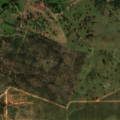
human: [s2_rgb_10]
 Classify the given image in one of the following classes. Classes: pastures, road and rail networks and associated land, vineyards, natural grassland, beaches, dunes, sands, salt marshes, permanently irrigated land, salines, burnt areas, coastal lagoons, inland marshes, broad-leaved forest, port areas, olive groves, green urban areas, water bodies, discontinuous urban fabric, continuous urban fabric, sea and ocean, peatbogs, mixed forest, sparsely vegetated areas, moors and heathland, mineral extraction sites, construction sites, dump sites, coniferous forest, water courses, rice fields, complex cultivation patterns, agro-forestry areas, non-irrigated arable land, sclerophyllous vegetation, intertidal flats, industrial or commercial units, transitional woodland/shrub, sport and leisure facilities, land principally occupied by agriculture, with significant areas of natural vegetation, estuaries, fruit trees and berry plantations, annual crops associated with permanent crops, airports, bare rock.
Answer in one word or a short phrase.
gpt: non-irrigated arable land, olive groves, pastures, agro-forestry areas